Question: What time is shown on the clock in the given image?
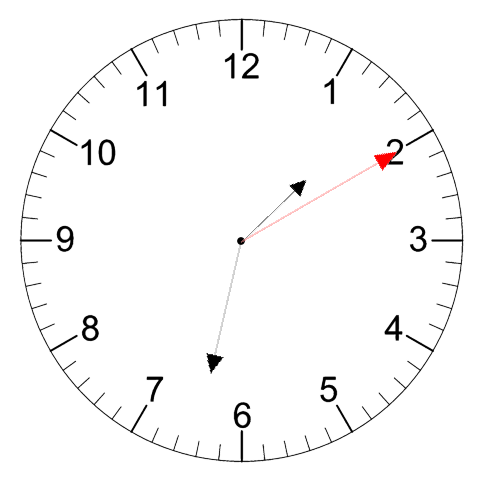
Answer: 01:32:10